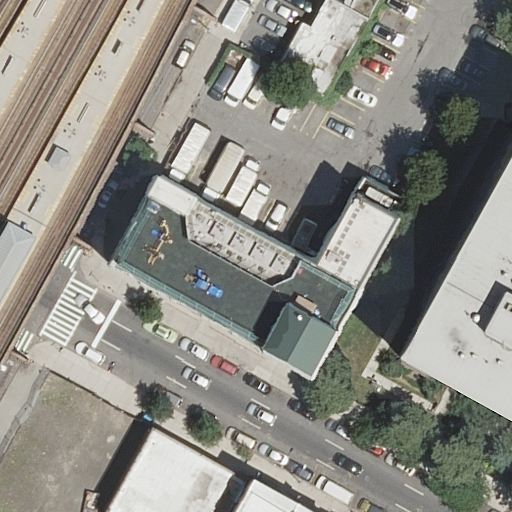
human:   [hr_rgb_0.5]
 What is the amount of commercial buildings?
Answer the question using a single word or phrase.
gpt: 0

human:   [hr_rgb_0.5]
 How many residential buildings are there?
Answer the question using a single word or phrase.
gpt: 6

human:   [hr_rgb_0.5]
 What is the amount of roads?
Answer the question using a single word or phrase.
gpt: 3

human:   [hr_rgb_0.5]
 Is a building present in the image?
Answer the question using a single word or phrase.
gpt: yes

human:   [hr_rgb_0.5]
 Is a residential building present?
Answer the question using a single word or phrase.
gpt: yes

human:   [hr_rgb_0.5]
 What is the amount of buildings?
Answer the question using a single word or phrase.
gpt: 6

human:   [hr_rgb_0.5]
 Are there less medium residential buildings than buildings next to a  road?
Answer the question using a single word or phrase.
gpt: yes

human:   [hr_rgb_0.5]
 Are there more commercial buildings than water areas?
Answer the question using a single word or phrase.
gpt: no

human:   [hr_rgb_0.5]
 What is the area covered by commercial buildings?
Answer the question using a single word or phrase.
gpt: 0m2

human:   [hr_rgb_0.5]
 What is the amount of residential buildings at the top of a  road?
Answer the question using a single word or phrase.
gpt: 2

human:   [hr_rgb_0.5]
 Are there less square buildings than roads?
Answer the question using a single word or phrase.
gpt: yes

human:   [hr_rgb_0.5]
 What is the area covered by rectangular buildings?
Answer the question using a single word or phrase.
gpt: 909m2

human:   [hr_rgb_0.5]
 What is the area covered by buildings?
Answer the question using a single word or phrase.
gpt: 2173m2

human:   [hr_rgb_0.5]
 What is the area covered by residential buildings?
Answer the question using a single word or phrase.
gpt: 2173m2

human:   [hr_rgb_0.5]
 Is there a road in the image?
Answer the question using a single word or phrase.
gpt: yes

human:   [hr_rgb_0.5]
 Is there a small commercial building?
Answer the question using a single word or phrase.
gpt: no

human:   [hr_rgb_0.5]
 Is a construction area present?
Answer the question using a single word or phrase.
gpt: no

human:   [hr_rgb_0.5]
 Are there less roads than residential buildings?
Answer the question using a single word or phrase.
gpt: yes

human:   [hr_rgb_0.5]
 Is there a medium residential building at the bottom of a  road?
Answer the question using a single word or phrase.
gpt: yes

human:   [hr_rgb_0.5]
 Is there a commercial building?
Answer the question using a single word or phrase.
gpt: no

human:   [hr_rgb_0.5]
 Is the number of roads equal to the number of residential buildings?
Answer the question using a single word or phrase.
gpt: no

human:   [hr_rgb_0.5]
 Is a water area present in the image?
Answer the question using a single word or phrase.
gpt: no

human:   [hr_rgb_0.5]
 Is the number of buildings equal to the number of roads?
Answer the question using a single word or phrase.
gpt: no

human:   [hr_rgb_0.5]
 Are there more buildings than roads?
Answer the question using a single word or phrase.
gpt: yes

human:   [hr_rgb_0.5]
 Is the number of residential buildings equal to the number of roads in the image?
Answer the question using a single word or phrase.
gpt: no

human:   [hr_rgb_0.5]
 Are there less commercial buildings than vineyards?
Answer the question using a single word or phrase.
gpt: no

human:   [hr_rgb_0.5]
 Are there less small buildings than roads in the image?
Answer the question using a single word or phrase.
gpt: yes

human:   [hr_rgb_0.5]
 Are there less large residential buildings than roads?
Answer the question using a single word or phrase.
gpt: yes

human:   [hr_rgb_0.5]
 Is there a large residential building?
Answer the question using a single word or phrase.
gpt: yes

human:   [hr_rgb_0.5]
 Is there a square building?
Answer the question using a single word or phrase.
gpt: no

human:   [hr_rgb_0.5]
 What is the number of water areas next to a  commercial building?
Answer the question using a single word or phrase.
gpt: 0

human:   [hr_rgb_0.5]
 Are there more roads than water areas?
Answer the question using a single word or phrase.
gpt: yes

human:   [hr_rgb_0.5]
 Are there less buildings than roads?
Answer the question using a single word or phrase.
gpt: no

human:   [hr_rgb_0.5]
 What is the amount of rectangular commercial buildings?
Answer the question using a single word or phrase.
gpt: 0

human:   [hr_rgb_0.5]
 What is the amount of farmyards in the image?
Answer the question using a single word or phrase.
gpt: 0

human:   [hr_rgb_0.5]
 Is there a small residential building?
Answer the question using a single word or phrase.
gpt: yes

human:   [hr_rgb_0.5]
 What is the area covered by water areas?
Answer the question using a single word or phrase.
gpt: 0m2

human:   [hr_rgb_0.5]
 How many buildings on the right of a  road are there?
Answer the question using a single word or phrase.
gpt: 6

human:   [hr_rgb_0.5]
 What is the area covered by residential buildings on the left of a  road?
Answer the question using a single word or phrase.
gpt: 333m2

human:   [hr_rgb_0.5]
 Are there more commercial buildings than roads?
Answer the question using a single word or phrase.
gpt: no

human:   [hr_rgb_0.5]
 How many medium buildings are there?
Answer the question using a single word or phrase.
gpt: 2

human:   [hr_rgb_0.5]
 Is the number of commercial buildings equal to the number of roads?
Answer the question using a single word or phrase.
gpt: no

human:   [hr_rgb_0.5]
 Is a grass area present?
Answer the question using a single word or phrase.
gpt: no

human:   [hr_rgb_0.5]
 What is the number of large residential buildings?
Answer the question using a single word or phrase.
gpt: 2

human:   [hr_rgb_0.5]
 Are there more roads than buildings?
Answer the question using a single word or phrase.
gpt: no

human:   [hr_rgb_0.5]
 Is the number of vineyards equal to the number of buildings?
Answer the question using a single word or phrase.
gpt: no

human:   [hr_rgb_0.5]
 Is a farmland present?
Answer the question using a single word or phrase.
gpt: no

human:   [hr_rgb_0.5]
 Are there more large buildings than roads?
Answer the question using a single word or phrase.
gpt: no

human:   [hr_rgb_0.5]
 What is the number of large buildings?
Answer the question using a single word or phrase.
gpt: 2

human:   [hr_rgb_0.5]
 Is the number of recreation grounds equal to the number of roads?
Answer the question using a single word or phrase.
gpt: no

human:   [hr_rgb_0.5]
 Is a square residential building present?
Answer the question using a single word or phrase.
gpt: no

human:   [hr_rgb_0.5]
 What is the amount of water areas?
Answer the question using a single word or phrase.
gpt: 0

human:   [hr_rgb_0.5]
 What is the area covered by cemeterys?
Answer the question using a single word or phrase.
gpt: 0m2

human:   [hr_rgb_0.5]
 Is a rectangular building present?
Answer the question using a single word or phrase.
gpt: yes

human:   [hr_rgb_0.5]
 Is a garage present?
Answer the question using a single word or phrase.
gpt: no

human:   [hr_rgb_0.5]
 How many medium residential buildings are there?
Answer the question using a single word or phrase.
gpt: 2

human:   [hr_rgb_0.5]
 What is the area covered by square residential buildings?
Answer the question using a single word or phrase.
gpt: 0m2

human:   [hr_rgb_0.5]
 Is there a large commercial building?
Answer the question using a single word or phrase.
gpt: no

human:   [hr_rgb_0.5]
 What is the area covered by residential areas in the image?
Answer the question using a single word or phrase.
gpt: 0m2

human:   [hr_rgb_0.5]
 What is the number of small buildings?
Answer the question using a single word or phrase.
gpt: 2

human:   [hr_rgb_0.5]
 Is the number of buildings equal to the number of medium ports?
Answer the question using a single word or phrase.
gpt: no

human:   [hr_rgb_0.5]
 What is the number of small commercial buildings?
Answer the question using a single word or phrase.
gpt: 0

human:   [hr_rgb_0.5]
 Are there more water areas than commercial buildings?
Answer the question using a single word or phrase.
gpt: no

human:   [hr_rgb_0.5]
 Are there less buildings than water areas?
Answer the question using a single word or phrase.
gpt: no